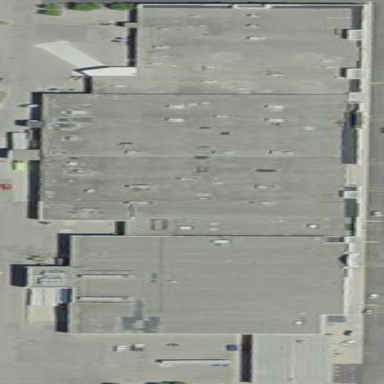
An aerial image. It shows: Supermarket building.